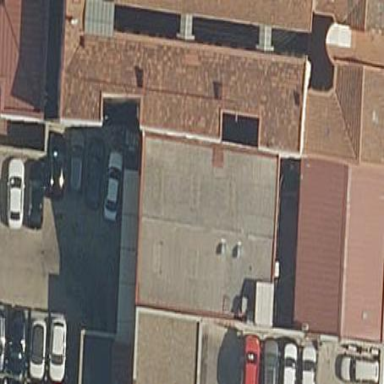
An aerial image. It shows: Building.